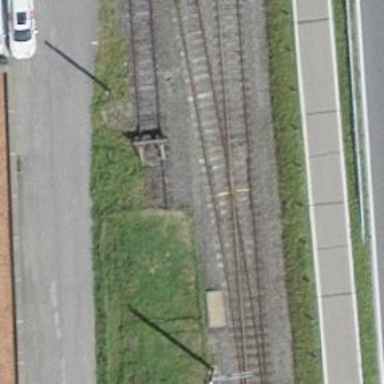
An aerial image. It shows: Single-track railway spur.